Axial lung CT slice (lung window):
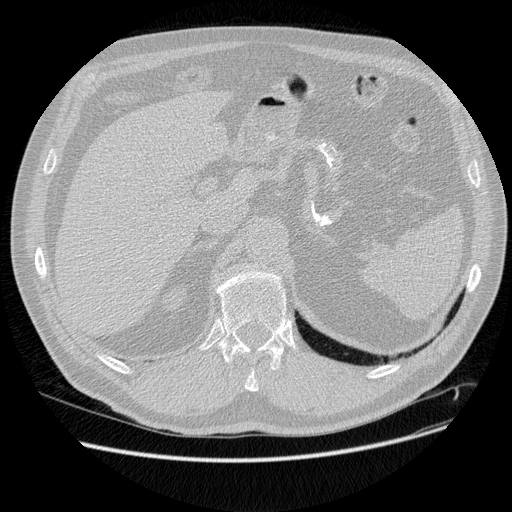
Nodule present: no